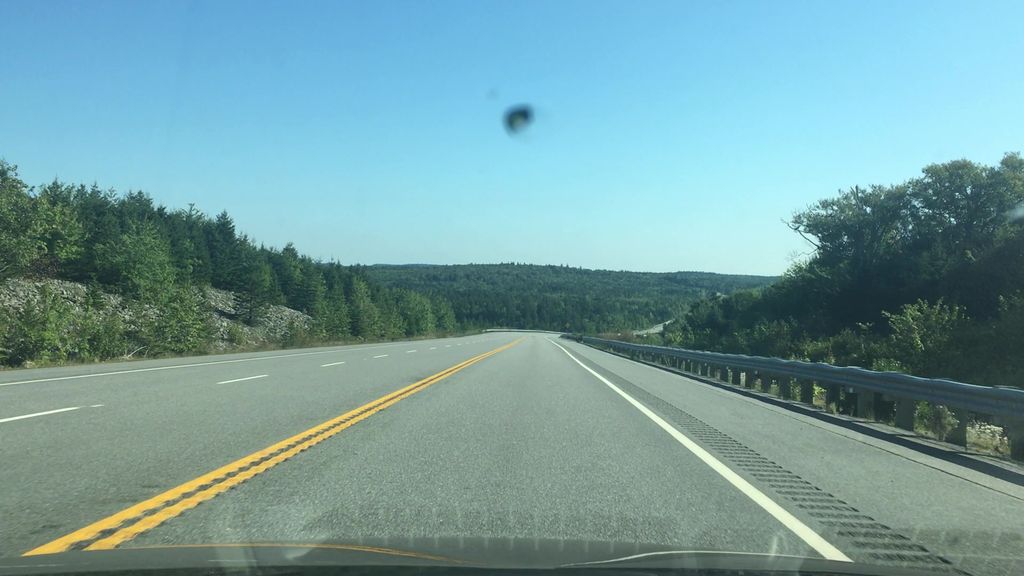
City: halifax